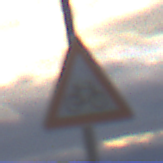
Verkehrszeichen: RadverkehrLinks
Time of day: SunriseSunset
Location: Outdoor (Suburban)
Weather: PartlyCloudy
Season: NotSpecified
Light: Natural